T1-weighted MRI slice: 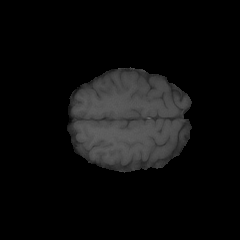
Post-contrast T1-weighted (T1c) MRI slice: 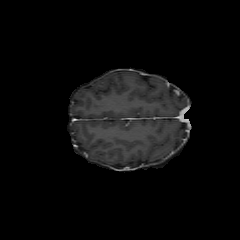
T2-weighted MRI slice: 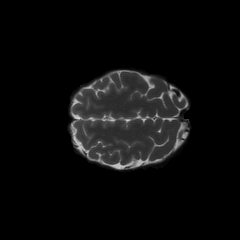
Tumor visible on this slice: no